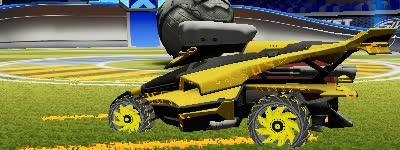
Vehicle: aftershock